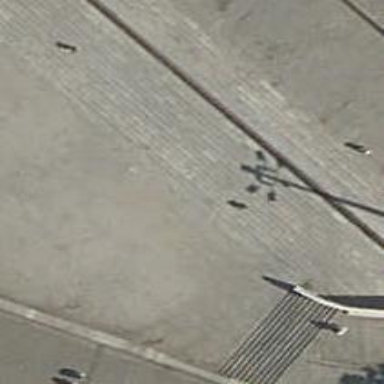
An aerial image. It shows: Set of steps made of paving stones.